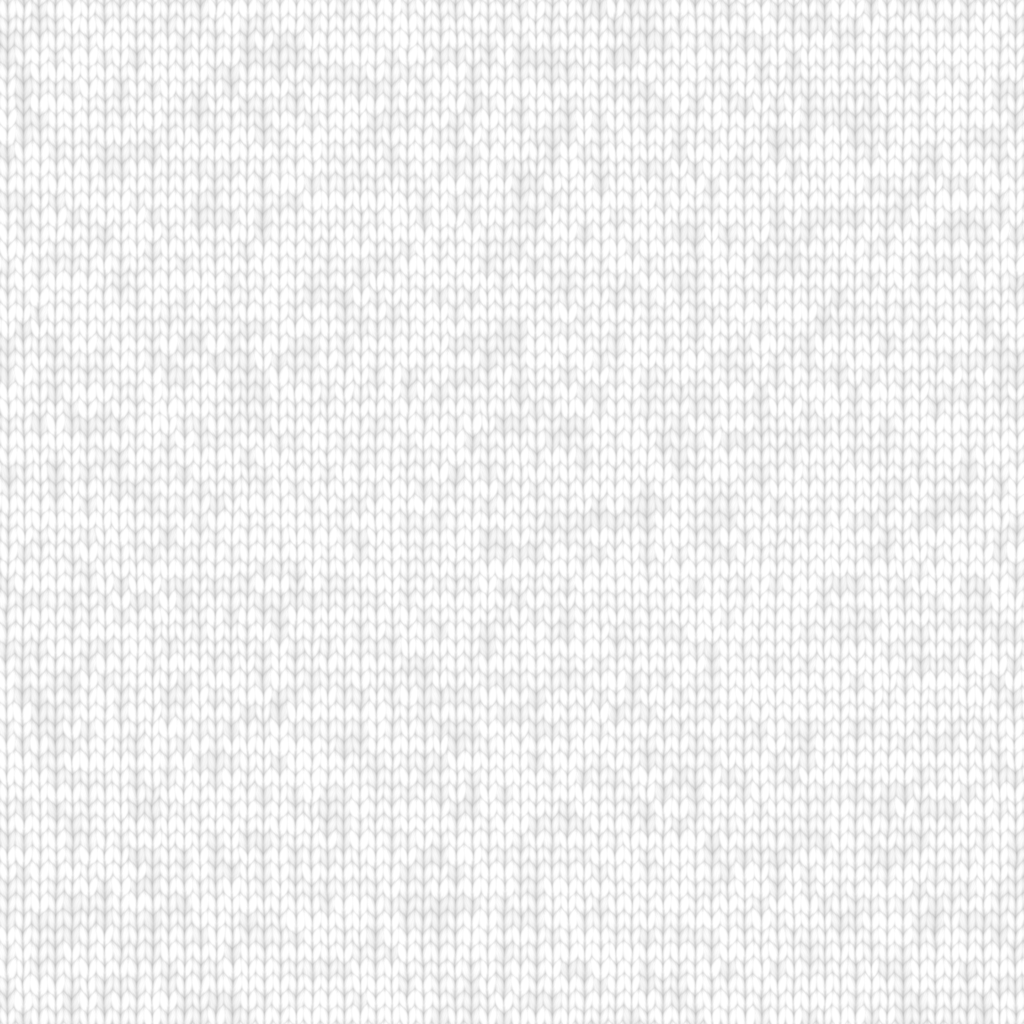
Texture map type: Color